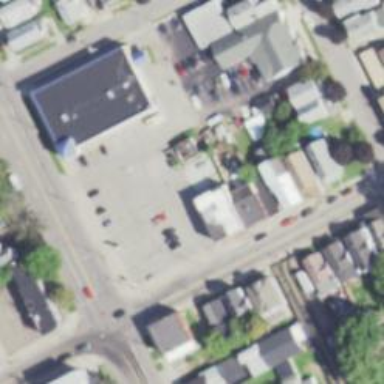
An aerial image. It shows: Convenience shop.